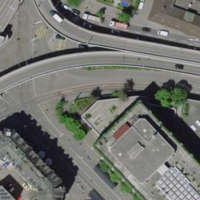
EUNIS habitat code: 57
Species observed at this site:
Tachymarptis melba
Cymbalaria muralis